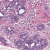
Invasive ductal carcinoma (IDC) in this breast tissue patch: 0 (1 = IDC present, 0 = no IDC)